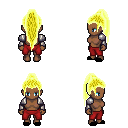
a pixel art fantasy rpg character, female body template, human, dark skin, steel arm armor, red pants, gold extra-long topknot hairstyle, black slippers, four views (front, back, left, right), 2x2 character sprite sheet, small pixel art, hard edges, no anti-aliasing